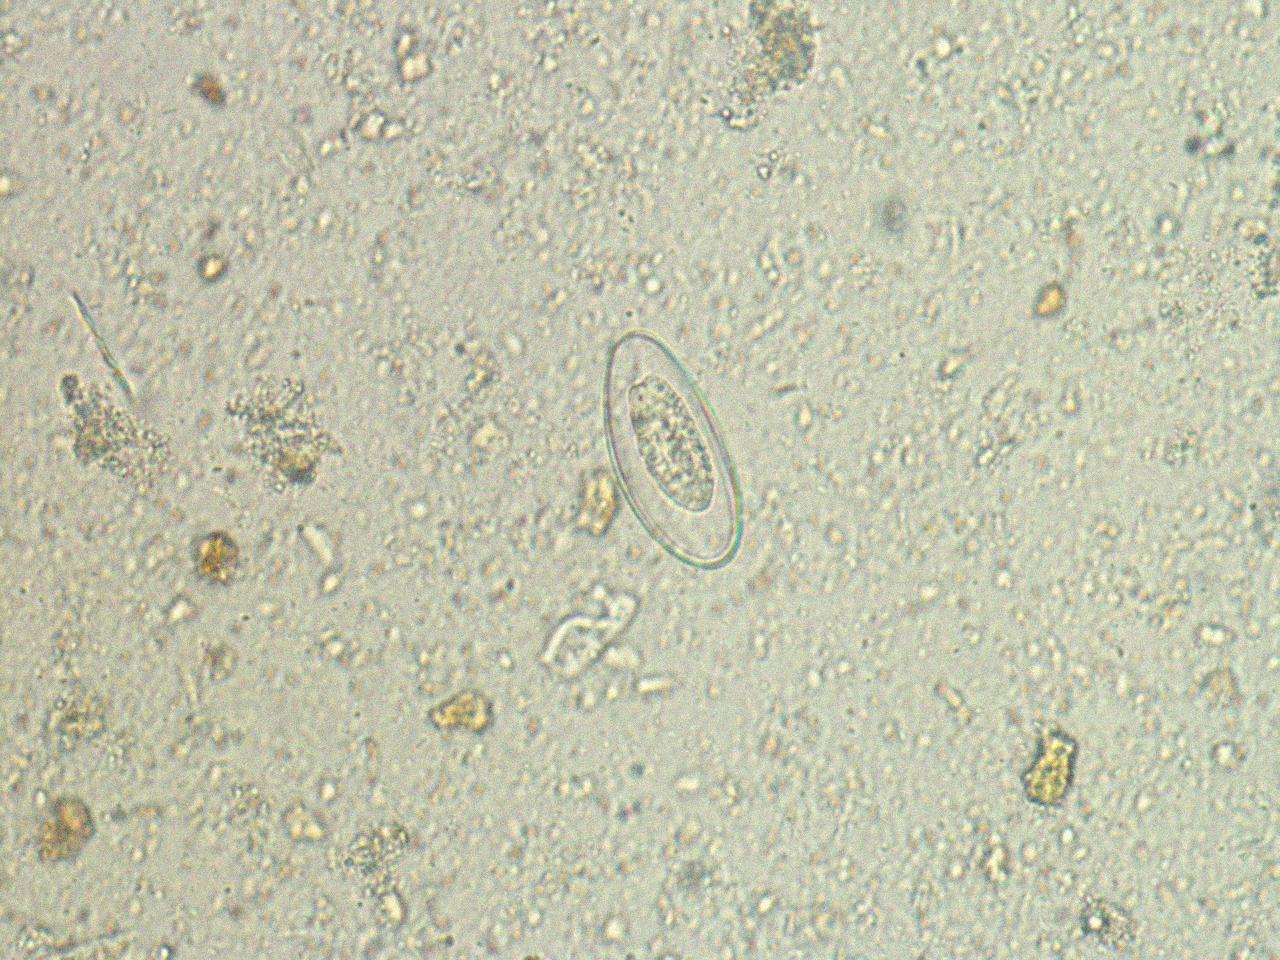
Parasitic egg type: Enterobius vermicularis